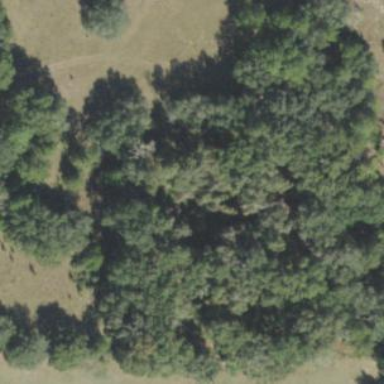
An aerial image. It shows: Mixed woodland with various types of leaves.